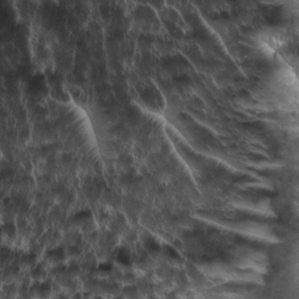
Label: non_frost